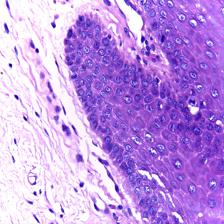
Diagnosis: Normal